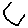
Label: hexagon